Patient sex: F
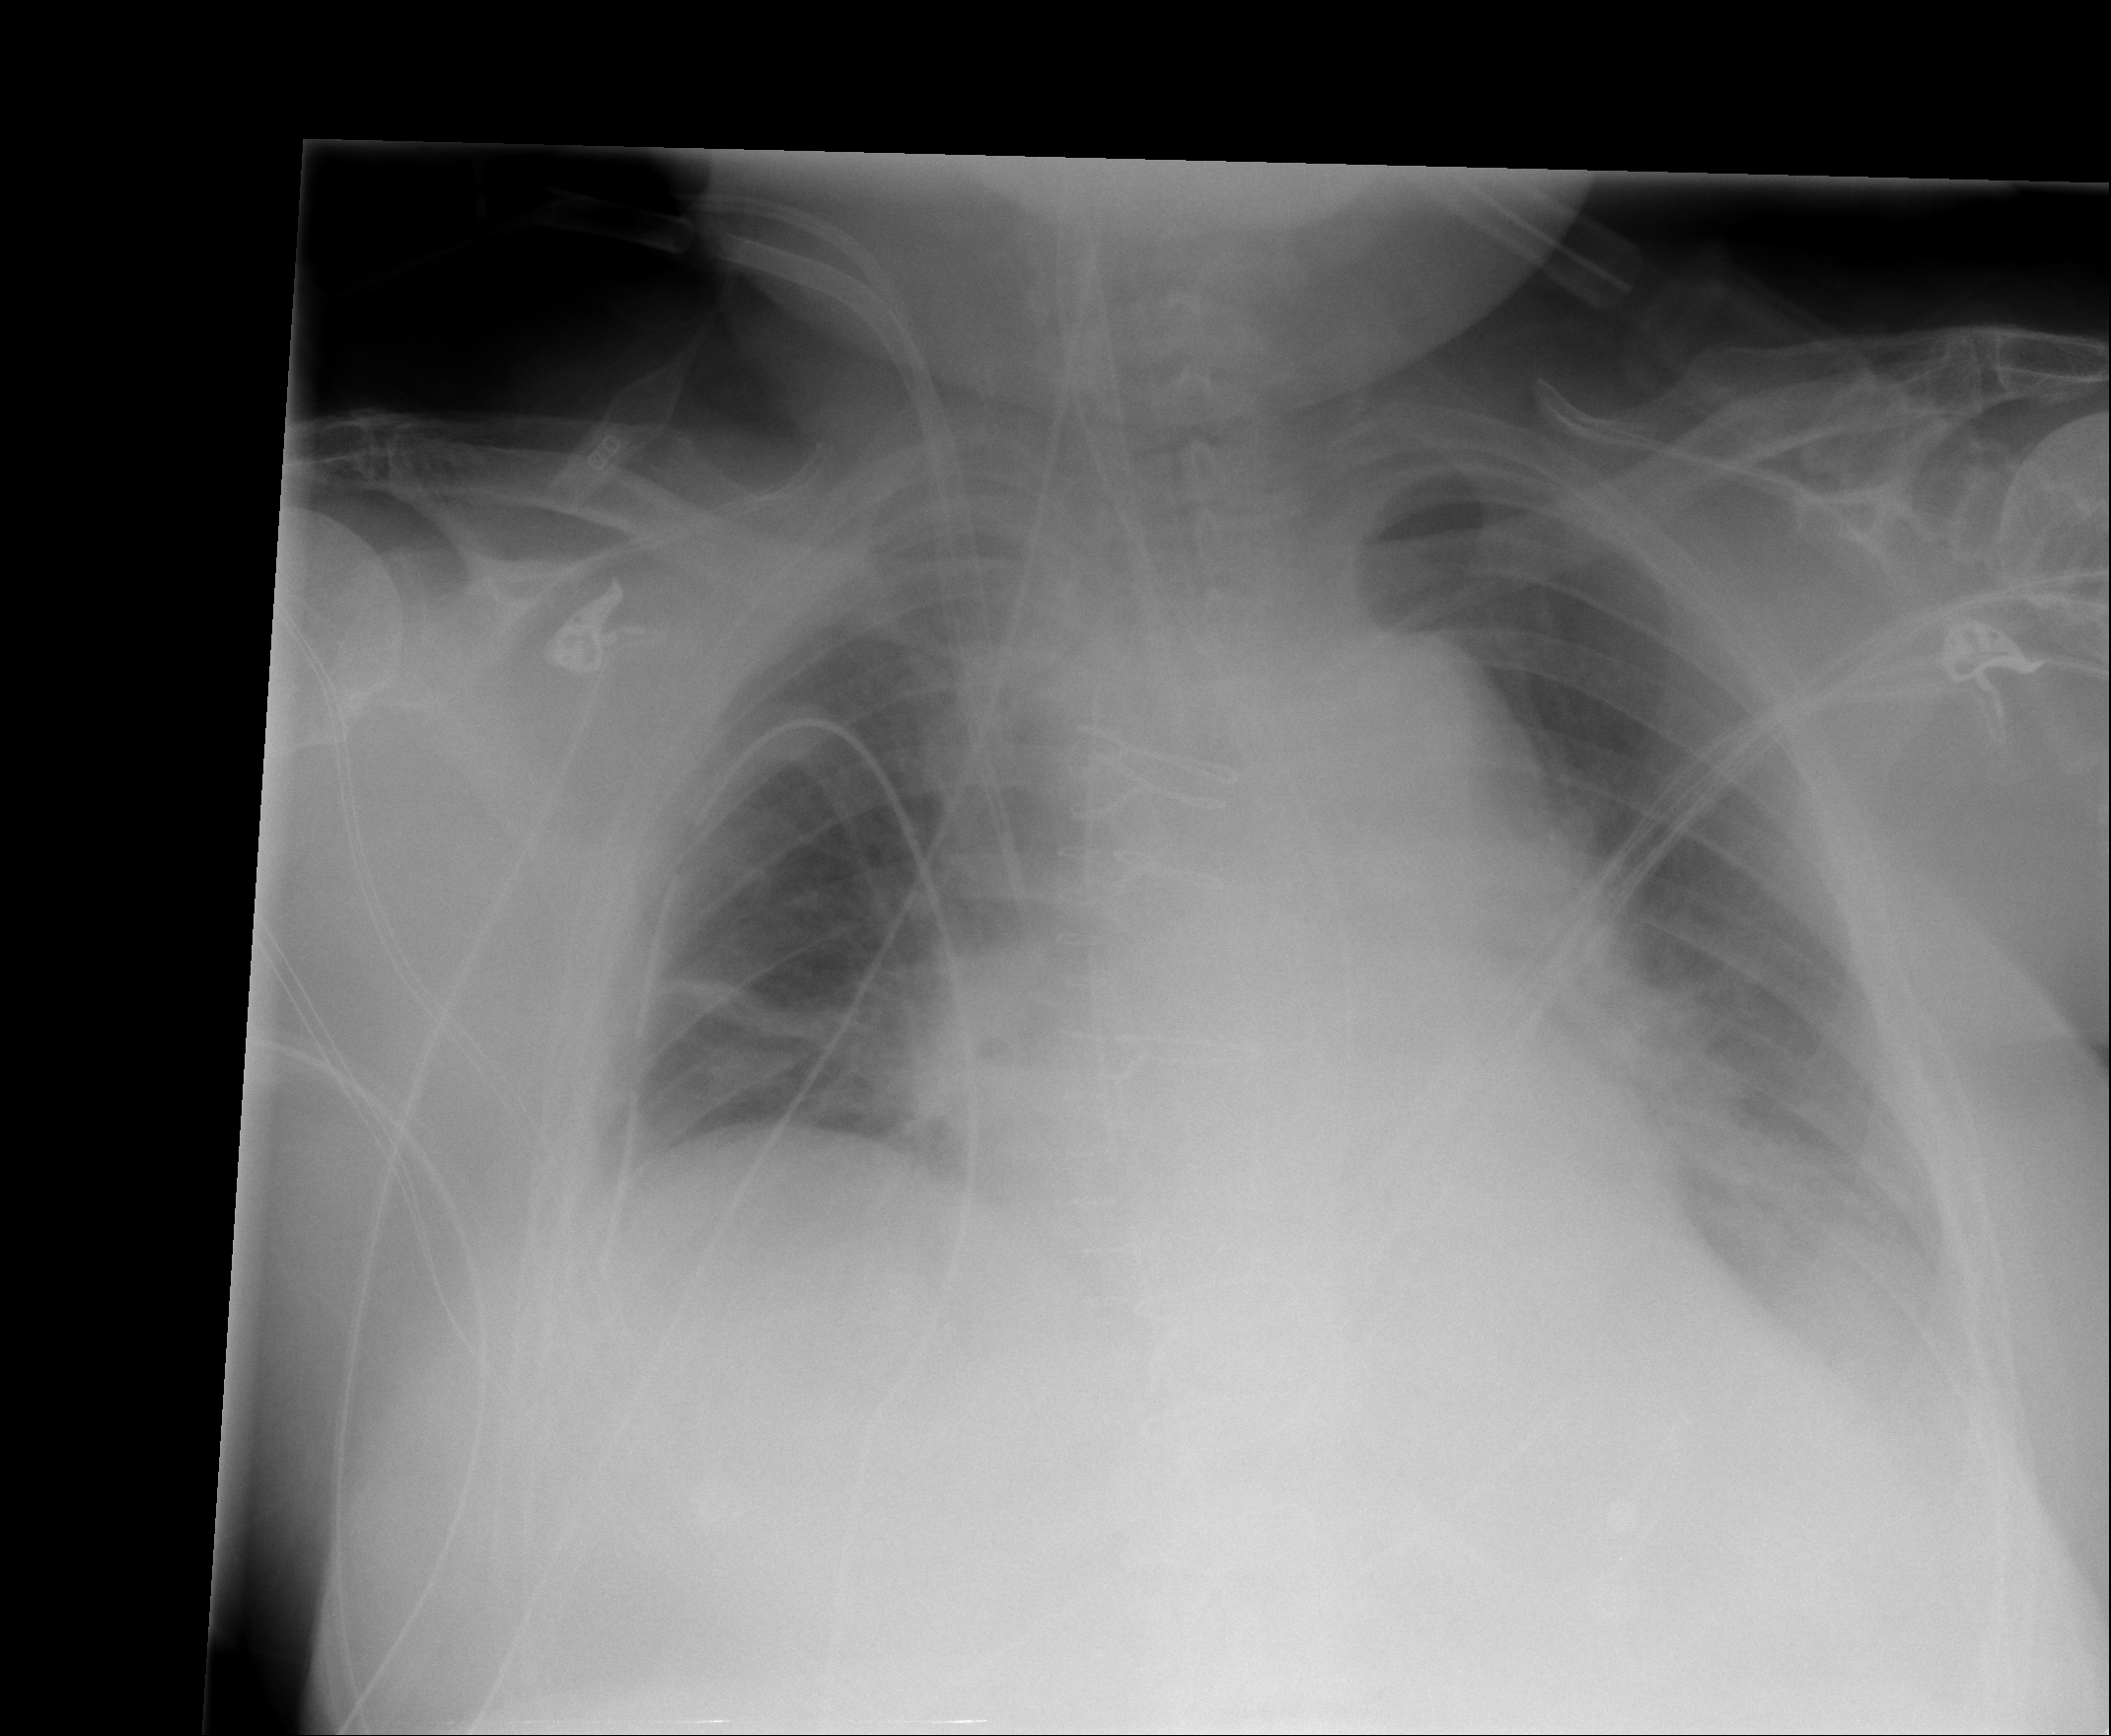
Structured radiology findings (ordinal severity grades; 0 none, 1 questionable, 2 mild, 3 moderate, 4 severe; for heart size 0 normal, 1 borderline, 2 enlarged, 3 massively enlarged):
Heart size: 2
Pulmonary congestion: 0
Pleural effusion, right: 0
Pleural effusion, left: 1
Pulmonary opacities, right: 0
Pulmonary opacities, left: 0
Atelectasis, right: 2
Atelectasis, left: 2